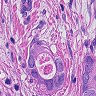
Metastatic tissue present: yes